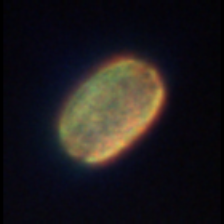
Taxon: Centric
Group: Diatoms